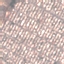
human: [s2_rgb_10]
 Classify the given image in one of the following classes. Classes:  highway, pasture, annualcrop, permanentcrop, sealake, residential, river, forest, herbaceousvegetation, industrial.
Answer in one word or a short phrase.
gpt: Residential